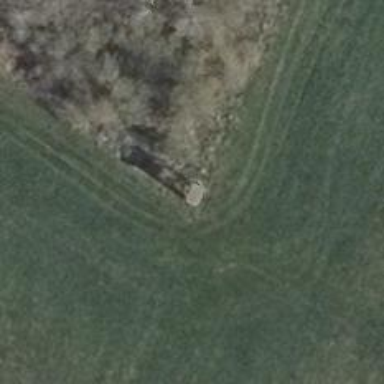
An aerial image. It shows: Hunting stand.